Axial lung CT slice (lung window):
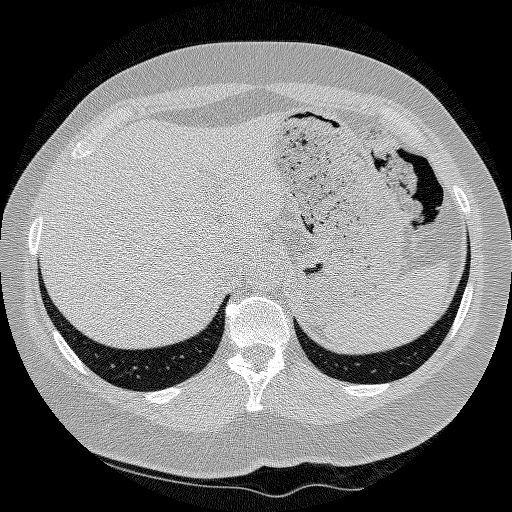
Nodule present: no